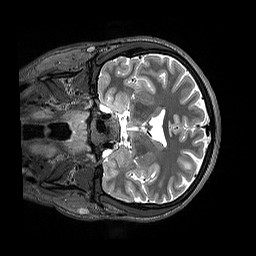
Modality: T2w
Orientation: coronal
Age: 21
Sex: male
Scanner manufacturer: siemens
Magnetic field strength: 3 T
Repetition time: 3.2 s
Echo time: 0.564 s